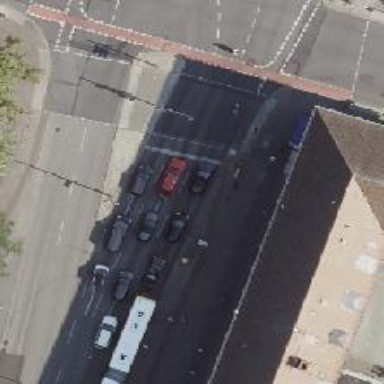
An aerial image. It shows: Road with traffic signals.